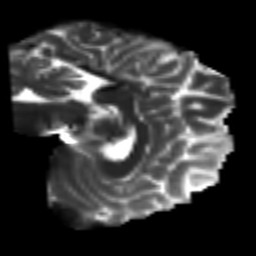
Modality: T2w
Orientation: sagittal
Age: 42
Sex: male
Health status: healthy
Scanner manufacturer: ge
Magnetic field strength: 3 T
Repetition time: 11 s
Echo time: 0.072 s